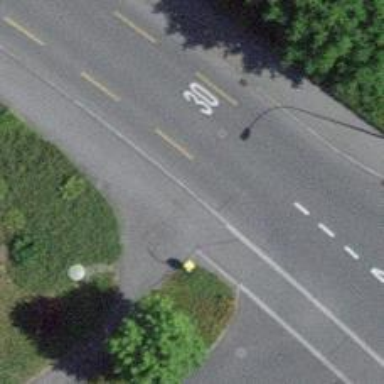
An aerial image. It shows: Kerb serving as barrier.